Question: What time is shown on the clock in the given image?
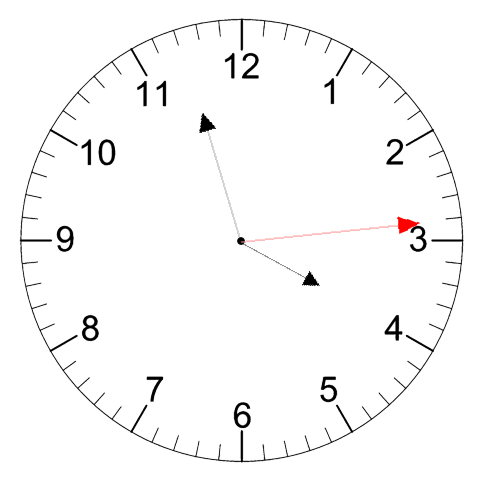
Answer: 03:57:14